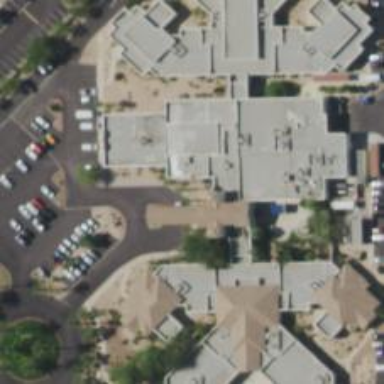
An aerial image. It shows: Nursing home.